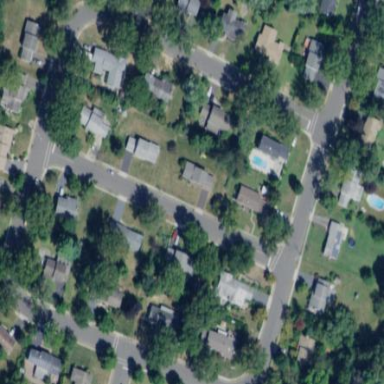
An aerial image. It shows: Residential area within neighborhood.